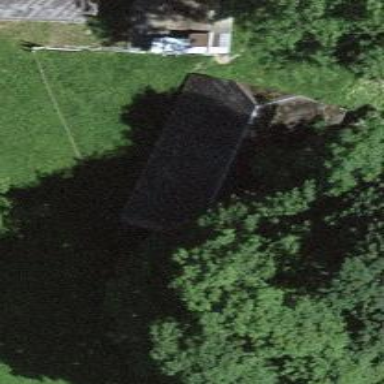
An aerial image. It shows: Barn.